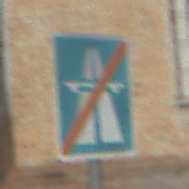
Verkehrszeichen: EndeAutbahn
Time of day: MorningAfternoon
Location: Outdoor (Nature)
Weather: PartlyCloudy
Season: Autumn
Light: Natural